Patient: sex M, age 78
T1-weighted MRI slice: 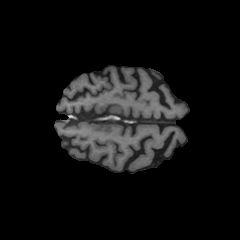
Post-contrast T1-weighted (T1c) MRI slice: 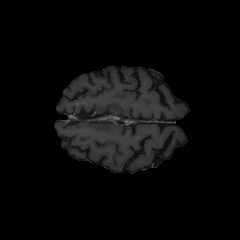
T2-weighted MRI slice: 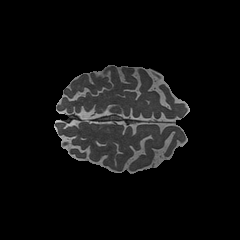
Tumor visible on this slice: no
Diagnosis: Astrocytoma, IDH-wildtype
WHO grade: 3